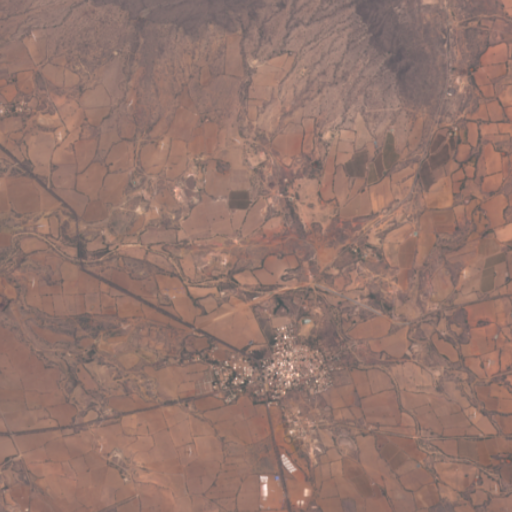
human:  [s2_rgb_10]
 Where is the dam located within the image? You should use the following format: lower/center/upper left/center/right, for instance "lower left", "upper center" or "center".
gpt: The dam is located in the lower left of the image.
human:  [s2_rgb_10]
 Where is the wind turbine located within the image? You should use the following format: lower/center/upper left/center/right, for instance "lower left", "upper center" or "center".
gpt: The wind turbine is located in the center left of the image.
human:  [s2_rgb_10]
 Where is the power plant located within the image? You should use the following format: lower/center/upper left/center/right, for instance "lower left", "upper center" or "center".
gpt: There is no power plant in the image.